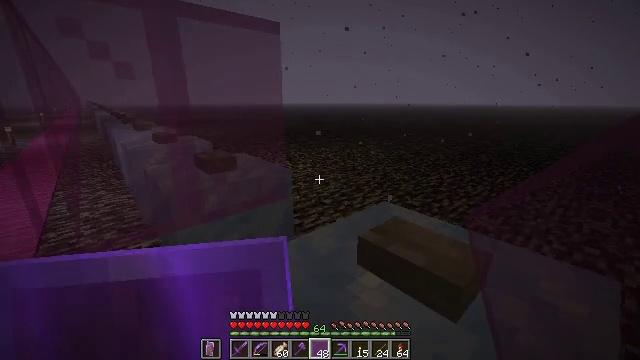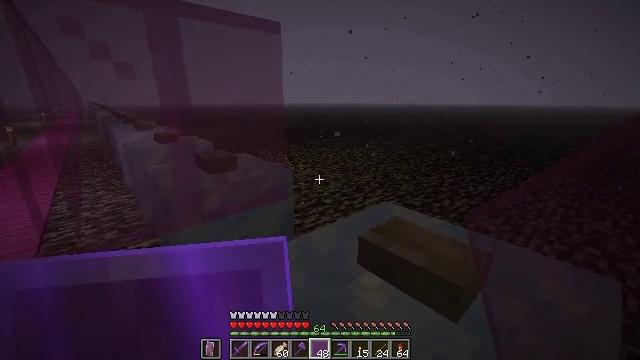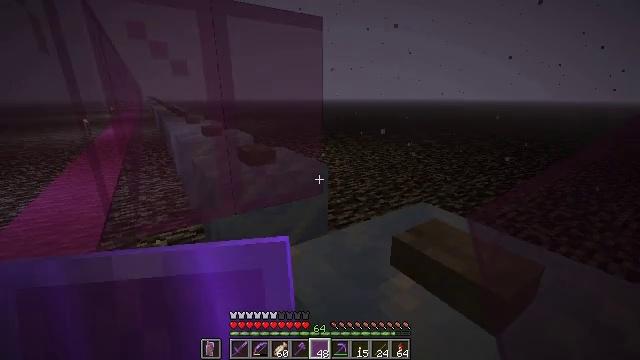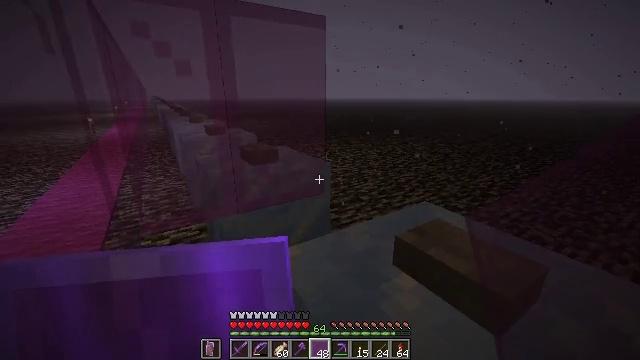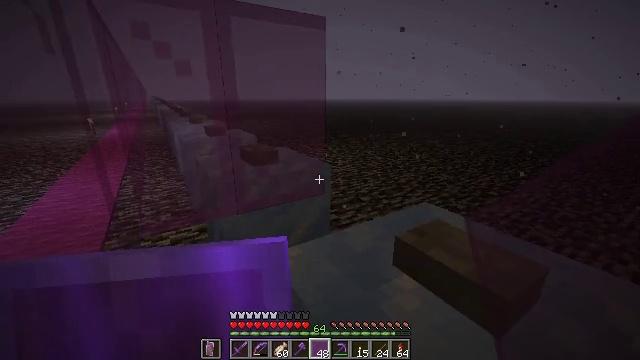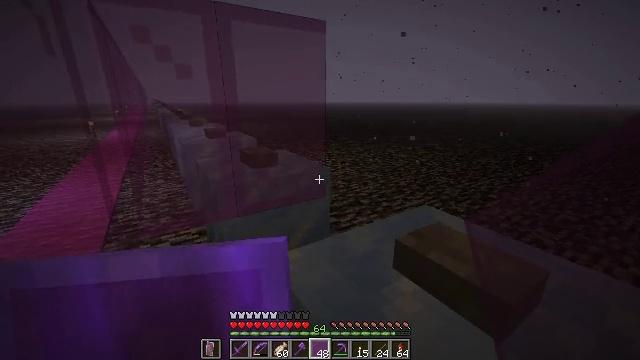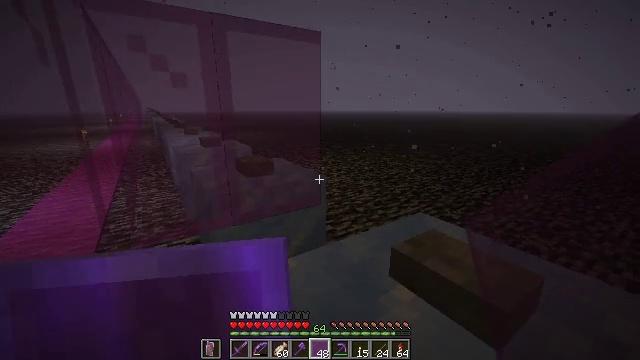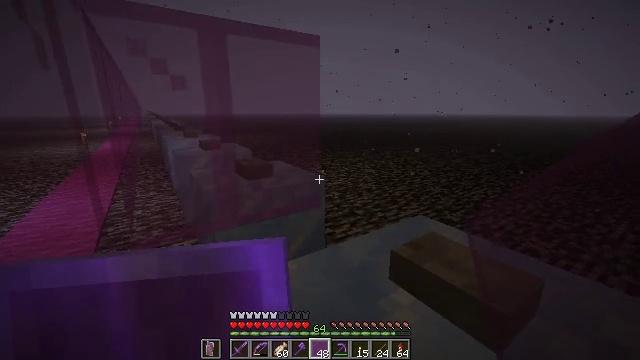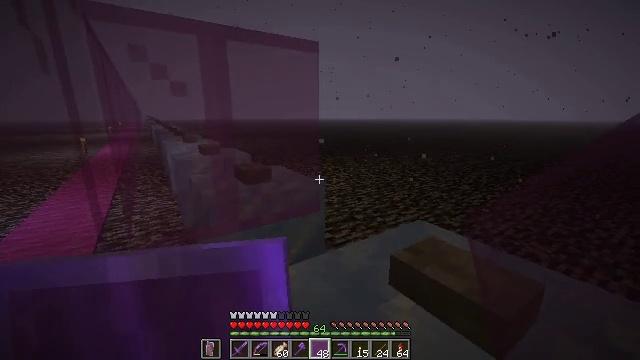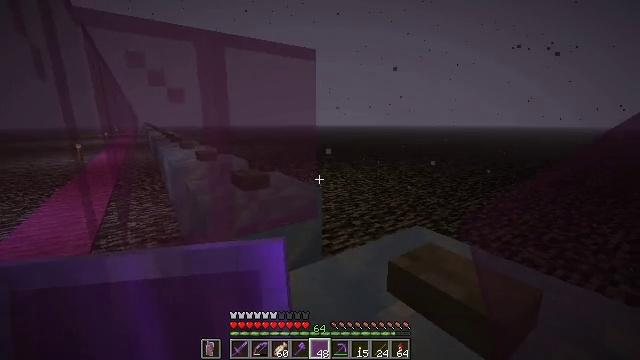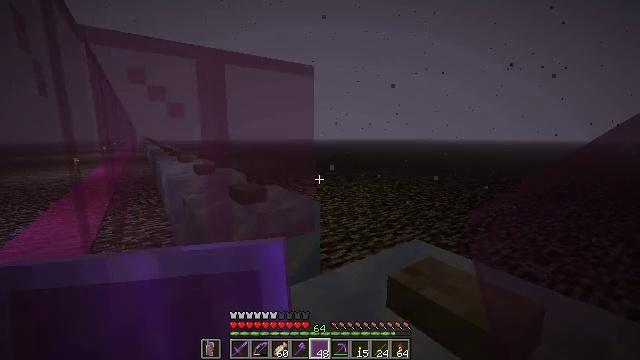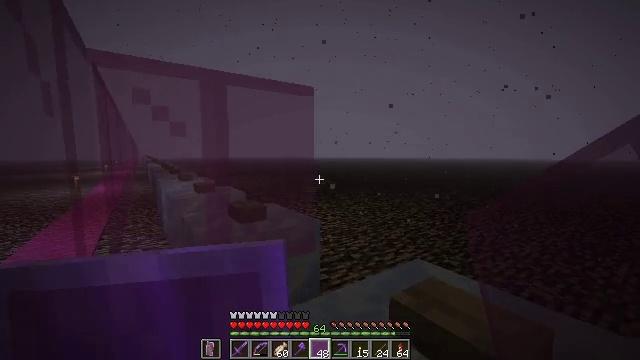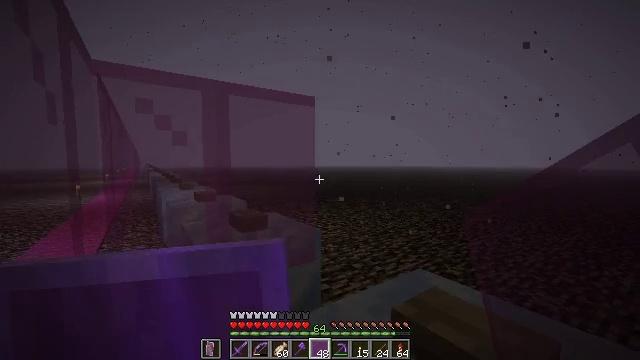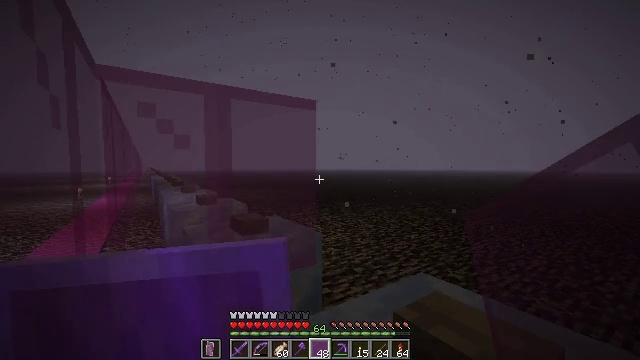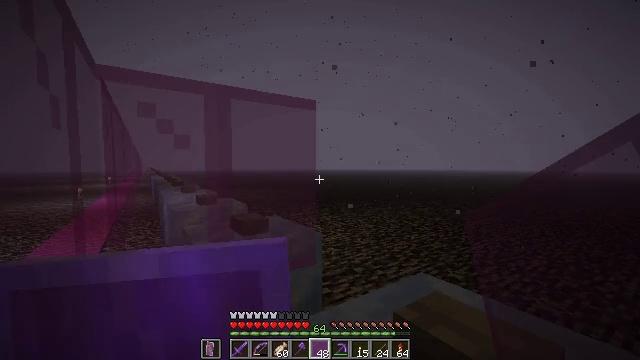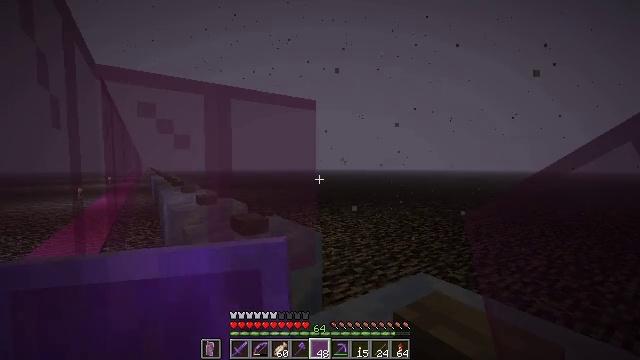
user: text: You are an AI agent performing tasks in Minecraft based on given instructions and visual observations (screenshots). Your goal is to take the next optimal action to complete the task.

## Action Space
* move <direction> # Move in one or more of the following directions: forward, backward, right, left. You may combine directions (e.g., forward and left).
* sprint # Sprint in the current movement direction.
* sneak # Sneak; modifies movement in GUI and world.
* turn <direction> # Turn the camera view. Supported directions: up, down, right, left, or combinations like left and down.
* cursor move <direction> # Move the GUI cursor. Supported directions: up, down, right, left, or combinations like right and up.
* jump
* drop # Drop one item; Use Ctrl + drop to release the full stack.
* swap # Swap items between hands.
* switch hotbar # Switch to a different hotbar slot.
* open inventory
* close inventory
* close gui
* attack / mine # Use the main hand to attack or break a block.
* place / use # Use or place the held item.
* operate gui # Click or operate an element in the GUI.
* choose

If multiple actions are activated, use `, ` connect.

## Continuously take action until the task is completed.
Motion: motion action
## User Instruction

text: Mine magenta stained glass pane carefully.
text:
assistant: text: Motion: no_op
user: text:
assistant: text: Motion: turn left
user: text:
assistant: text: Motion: no_op
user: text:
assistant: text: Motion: no_op
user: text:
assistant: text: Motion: no_op
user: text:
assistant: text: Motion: turn right and up
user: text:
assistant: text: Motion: no_op
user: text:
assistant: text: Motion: turn up
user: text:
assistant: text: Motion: turn up
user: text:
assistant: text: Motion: turn up
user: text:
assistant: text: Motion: turn up
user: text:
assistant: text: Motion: turn up
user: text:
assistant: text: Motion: no_op
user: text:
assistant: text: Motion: no_op
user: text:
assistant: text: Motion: no_op
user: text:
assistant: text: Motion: no_op
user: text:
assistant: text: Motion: no_op
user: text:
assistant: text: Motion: no_op
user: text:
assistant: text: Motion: no_op
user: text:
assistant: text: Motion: no_op
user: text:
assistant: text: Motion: no_op
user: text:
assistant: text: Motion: no_op
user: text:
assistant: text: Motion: no_op
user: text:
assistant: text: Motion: no_op
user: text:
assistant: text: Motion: no_op
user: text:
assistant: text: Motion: no_op
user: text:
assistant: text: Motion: no_op
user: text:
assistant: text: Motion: no_op
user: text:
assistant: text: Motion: no_op
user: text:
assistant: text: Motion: turn left